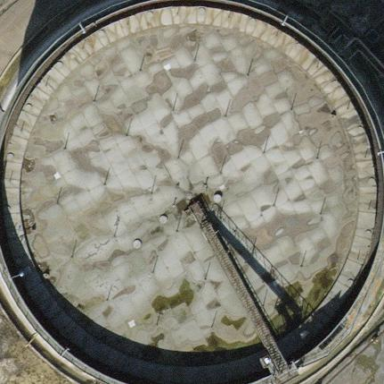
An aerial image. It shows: Industrial building with storage tank.